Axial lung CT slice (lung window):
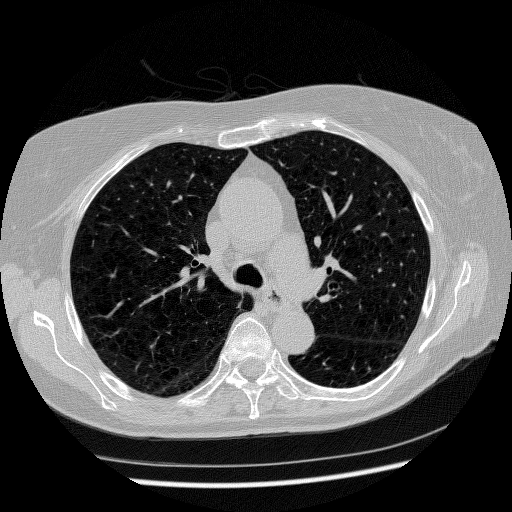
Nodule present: no